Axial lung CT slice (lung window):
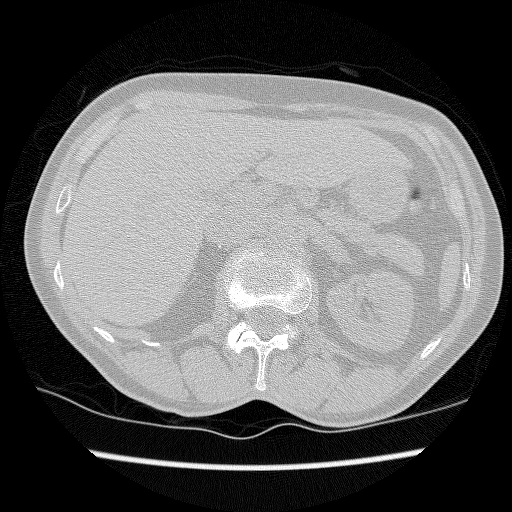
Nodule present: no